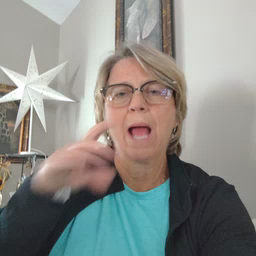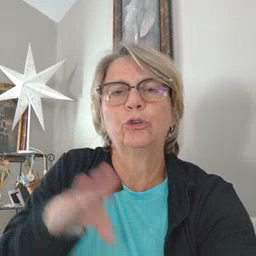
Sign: dryer